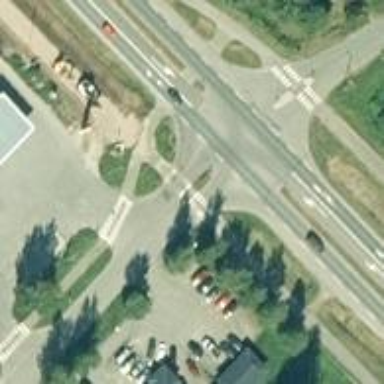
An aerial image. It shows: Asphalt cycleway with crossing that includes island.